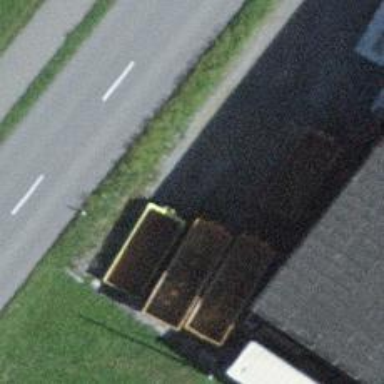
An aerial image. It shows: Recycling facility.